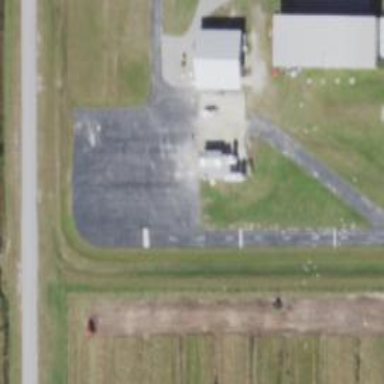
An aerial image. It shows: Asphalt runway at the airport.